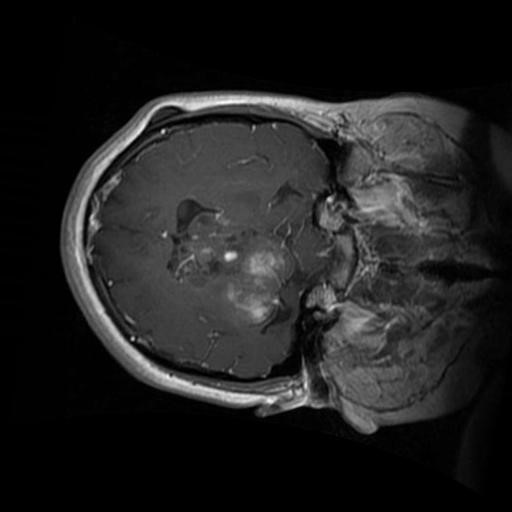
Label: brain_glioma